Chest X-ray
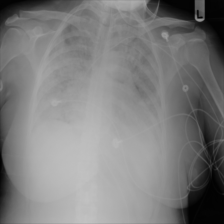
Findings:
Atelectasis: negative
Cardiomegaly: negative
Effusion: negative
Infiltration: negative
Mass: negative
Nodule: negative
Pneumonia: negative
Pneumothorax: negative
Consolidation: positive
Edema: negative
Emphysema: negative
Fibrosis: negative
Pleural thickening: negative
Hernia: negative